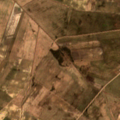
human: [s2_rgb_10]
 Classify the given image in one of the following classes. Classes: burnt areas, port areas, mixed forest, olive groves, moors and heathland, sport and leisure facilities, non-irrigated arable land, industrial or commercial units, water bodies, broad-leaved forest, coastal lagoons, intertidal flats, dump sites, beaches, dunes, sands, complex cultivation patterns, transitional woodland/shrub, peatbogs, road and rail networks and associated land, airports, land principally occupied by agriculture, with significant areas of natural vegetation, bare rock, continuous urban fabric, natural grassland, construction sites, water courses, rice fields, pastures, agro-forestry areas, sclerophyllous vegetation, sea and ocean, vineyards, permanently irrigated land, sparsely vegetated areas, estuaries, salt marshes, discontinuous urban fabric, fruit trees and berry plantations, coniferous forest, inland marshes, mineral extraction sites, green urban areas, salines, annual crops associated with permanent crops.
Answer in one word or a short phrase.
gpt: discontinuous urban fabric, non-irrigated arable land, complex cultivation patterns